Field crop: maize
Growth stage: 1
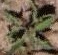
Species: atriplex